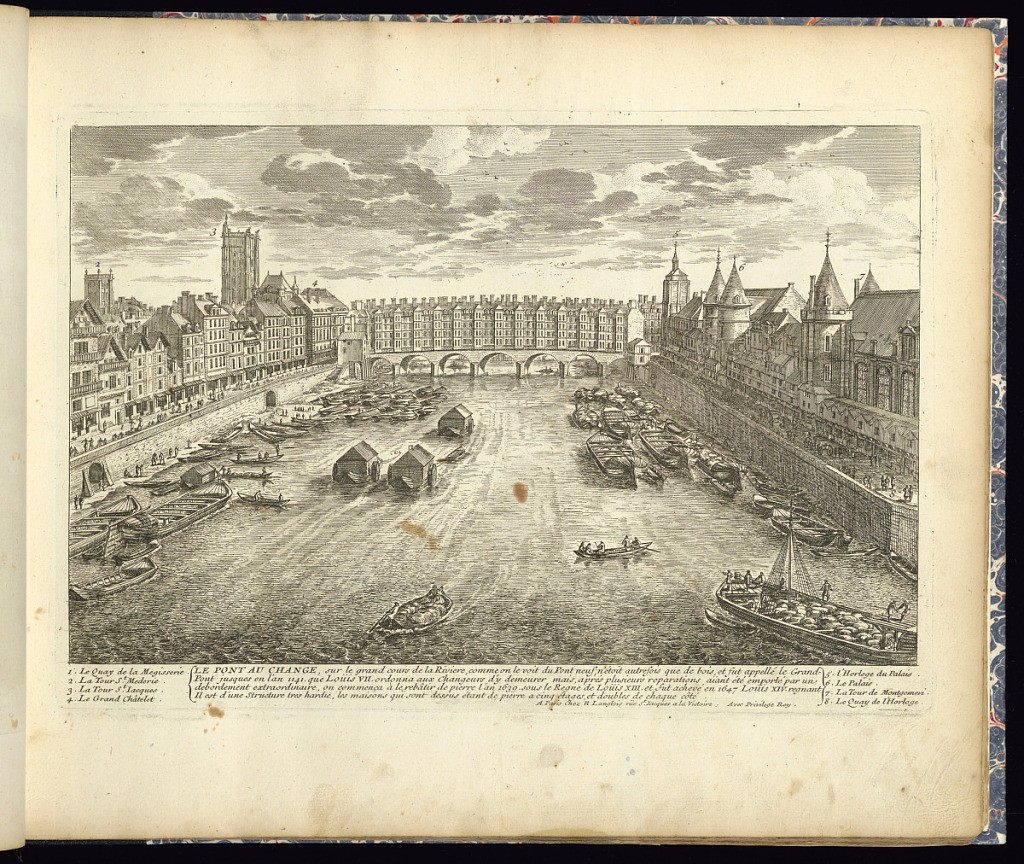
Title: LE PONT AU CHANGE
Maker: Adam Perelle, French, 1638 – 1695
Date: late 17th century
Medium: Etching on laid paper
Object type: Print
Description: View of the bridge the Pont au Change in Paris with the river Seine in the middle. The bridge is lined with buildings, buildings also along both banks of the river. Barges, boats, and figures on the river and the streets are filled with people. Details are lettered with an explanatory legend below. A history/ description of the bridge is lettered below. The plate is titled and signed.